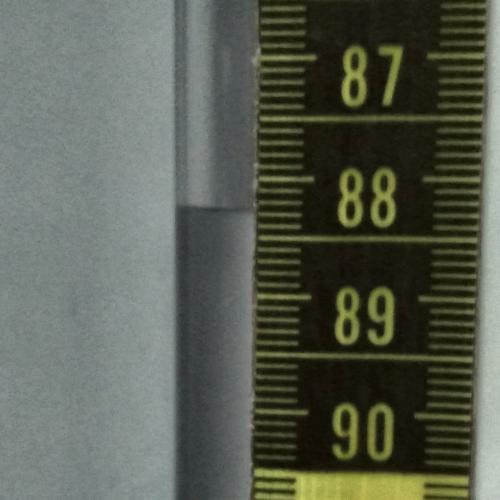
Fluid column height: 88.3 cm